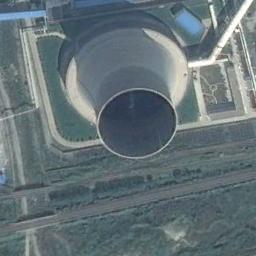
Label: thermal_power_station